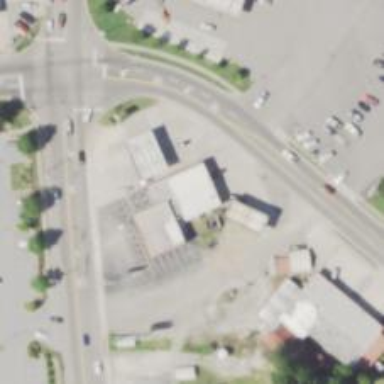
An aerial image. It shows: Convenience shop.